Question: I've been searching for the past 2 days on SO and Google for a solution to my problem but nothing I found would solve my problem.
I'm trying to include a '.so' library that came with a '.jar' wrapper for the native functions in the '.so'. When I extract the jar with winrar I can see that it only contains '.class' files - is this normal?
I am working with Eclipse and have created a new project and added the '.so' file to the 'libs/armeabi' folder and the '.jar' to my project.
I've set the properties so that the Native library location is set to the 'libs/armeabi' folder.
I've also removed the Build Options to 'Automatically refresh Resources and Assets folder on build' aswell as 'Force error when external jars contain native libraries' though I believe the second is not my error at the moment.
I'm using this code to try to load the program to my phone.
'''
public class MainActivity extends Activity {
static {
Log.w("MYAPP", "About to load library.");
System.loadLibrary("libjdns_sd");
Log.w("MYAPP", "Library loaded.");
}
@Override
protected void onCreate(Bundle savedInstanceState) {
super.onCreate(savedInstanceState);
setContentView(R.layout.activity_main);
}
@Override
public boolean onCreateOptionsMenu(Menu menu) {
getMenuInflater().inflate(R.menu.activity_main, menu);
return true;
}
}
'''
The library should be loaded through the static block.
My LogCat however shows this output:
'''
11-30 18:13:47.830: W/MYAPP(9158): About to load library.
11-30 18:13:47.830: W/dalvikvm(9158): Exception Ljava/lang/UnsatisfiedLinkError; thrown while initializing Lcom/example/bonjourapple/MainActivity;
11-30 18:13:47.830: W/dalvikvm(9158): Class init failed in newInstance call (Lcom/example/bonjourapple/MainActivity;)
11-30 18:13:47.830: D/AndroidRuntime(9158): Shutting down VM
11-30 18:13:47.830: W/dalvikvm(9158): threadid=1: thread exiting with uncaught exception (group=0x41949898)
11-30 18:13:47.830: E/AndroidRuntime(9158): FATAL EXCEPTION: main
11-30 18:13:47.830: E/AndroidRuntime(9158): java.lang.UnsatisfiedLinkError: Couldn't load libjdns_sd from loader dalvik.system.PathClassLoader[dexPath=/data/app/com.example.bonjourapple-2.apk,libraryPath=/data/app-lib/com.example.bonjourapple-2]: findLibrary returned null
11-30 18:13:47.830: E/AndroidRuntime(9158): at java.lang.Runtime.loadLibrary(Runtime.java:355)
11-30 18:13:47.830: E/AndroidRuntime(9158): at java.lang.System.loadLibrary(System.java:525)
11-30 18:13:47.830: E/AndroidRuntime(9158): at com.example.bonjourapple.MainActivity.<clinit>(MainActivity.java:11)
11-30 18:13:47.830: E/AndroidRuntime(9158): at java.lang.Class.newInstanceImpl(Native Method)
11-30 18:13:47.830: E/AndroidRuntime(9158): at java.lang.Class.newInstance(Class.java:1130)
11-30 18:13:47.830: E/AndroidRuntime(9158): at android.app.Instrumentation.newActivity(Instrumentation.java:1078)
11-30 18:13:47.830: E/AndroidRuntime(9158): at android.app.ActivityThread.performLaunchActivity(ActivityThread.java:2210)
11-30 18:13:47.830: E/AndroidRuntime(9158): at android.app.ActivityThread.handleLaunchActivity(ActivityThread.java:2349)
11-30 18:13:47.830: E/AndroidRuntime(9158): at android.app.ActivityThread.access$700(ActivityThread.java:159)
11-30 18:13:47.830: E/AndroidRuntime(9158): at android.app.ActivityThread$H.handleMessage(ActivityThread.java:1316)
11-30 18:13:47.830: E/AndroidRuntime(9158): at android.os.Handler.dispatchMessage(Handler.java:99)
11-30 18:13:47.830: E/AndroidRuntime(9158): at android.os.Looper.loop(Looper.java:137)
11-30 18:13:47.830: E/AndroidRuntime(9158): at android.app.ActivityThread.main(ActivityThread.java:5419)
11-30 18:13:47.830: E/AndroidRuntime(9158): at java.lang.reflect.Method.invokeNative(Native Method)
11-30 18:13:47.830: E/AndroidRuntime(9158): at java.lang.reflect.Method.invoke(Method.java:525)
11-30 18:13:47.830: E/AndroidRuntime(9158): at com.android.internal.os.ZygoteInit$MethodAndArgsCaller.run(ZygoteInit.java:1187)
11-30 18:13:47.830: E/AndroidRuntime(9158): at com.android.internal.os.ZygoteInit.main(ZygoteInit.java:1003)
11-30 18:13:47.830: E/AndroidRuntime(9158): at dalvik.system.NativeStart.main(Native Method)
'''
Why is the library not being loaded? What am I doing wrong?
If anyone could point me in the right direction I would be very grateful.
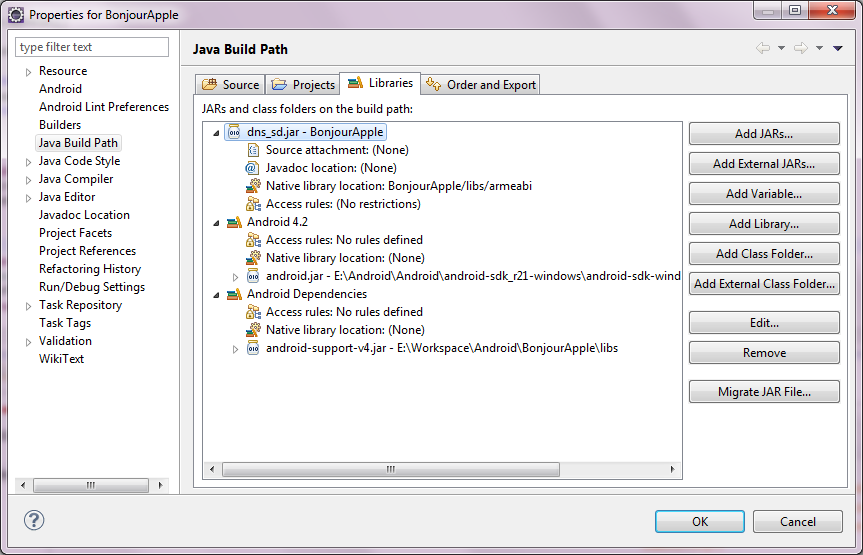
Answer: Turns out all I had to do was to place the .jar file into the usual 'libs' folder and put the '.so' file into 'libs/armeabi-v7a'. I was then able to load the native library and access its functions.